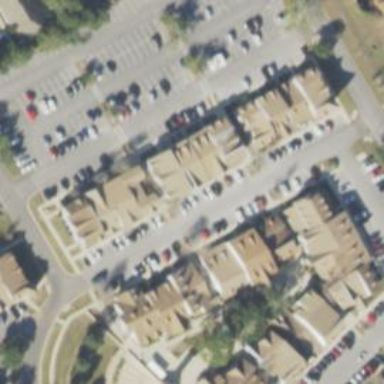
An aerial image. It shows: Parking space.